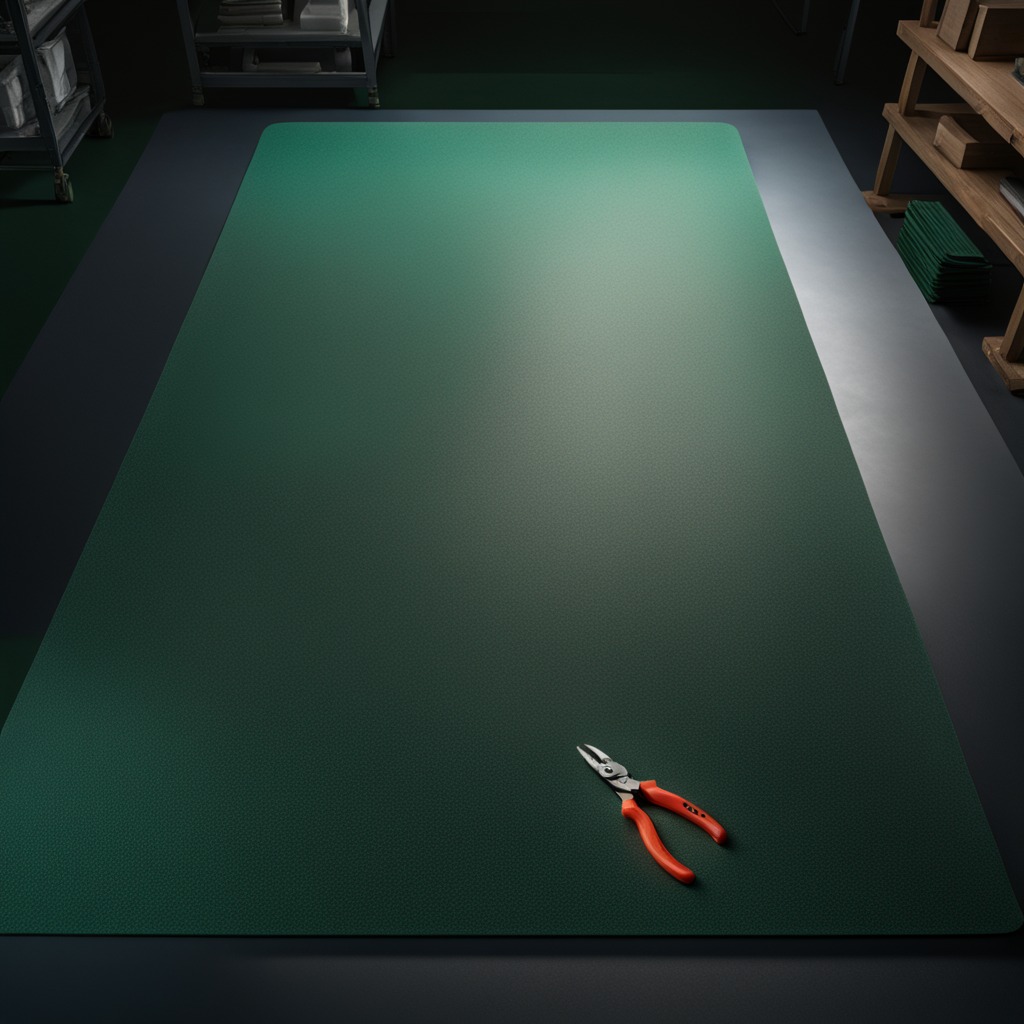
A plier is lying on a clean granite tabletop covered with a green rubber mat inside a workshop at night dim ambient light soft shadows worn but beneath the mat